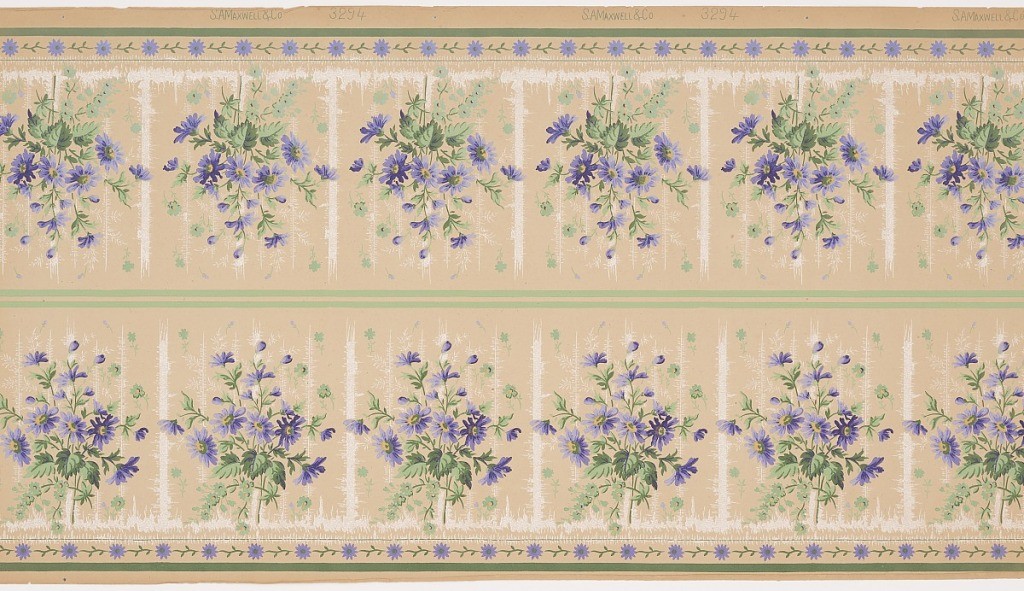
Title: Frieze
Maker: Maxwell & Co., S.A., Chicago, Illinois, USA
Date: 1905–1915
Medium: Machine-printed paper, liquid mica, ungrounded
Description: Clusters of blue flowers with green leaves, with upright white verticals separating into compartments. Narrow band of purple floral motifs at bottom of border. Two borders printed across the width.